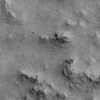
Label: not_dusty